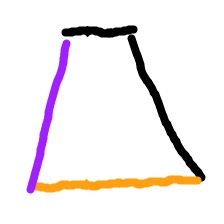
Shape: trapezoid